Question: I'm having a problem displaying a value selected from a UIPickerView on a UITextField. I added all required functions to make it work but the textfield doesn't get updated.
Here is the ViewController.swift code
'''
@IBOutlet weak var requestDestination: UITextField!
var itemSelected : String?
var pickerData = ["Bollate" , "Baranzate" , "Garbagnate" , "Novate Milanese" , "Paderno Dugnano" , "Certosa"]
override func viewDidLoad() {
super.viewDidLoad()
let thePicker = UIPickerView()
thePicker.delegate = self
thePicker.dataSource = self
requestDestination.inputView = thePicker
let tapGesture = UITapGestureRecognizer(target: self, action: #selector(self.dismissKeyboard (_:)))
self.view.addGestureRecognizer(tapGesture)
}
func numberOfComponents(in pickerView: UIPickerView) -> Int {
return 1
}
func pickerView(_ pickerView: UIPickerView, numberOfRowsInComponent component: Int) -> Int {
return pickerData.count
}
func pickerView( _ pickerView: UIPickerView, titleForRow row: Int, forComponent component: Int) -> String? {
return pickerData[row]
}
private func pickerView( pickerView: UIPickerView, didSelectRow row: Int, inComponent component: Int) {
itemSelected = pickerData[row]
requestDestination.text = itemSelected
}
@objc func dismissKeyboard (_ sender: UITapGestureRecognizer) {
requestDestination.resignFirstResponder()
}
'''
I attached a screenshot where i show the first TextEdit that doesn't get the value from PickerView.

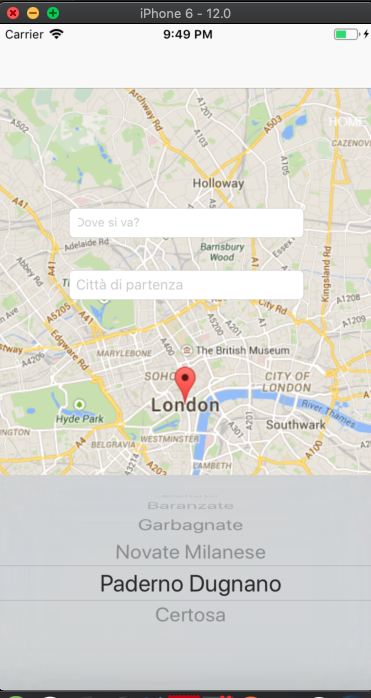
Answer: You have the wrong 'didSelectRow' signature so it is never called. You missed the '_'. Let Xcode complete the methods for you instead of trying to type them yourself.
'''
func pickerView(_ pickerView: UIPickerView, didSelectRow row: Int, inComponent component: Int) {
'''